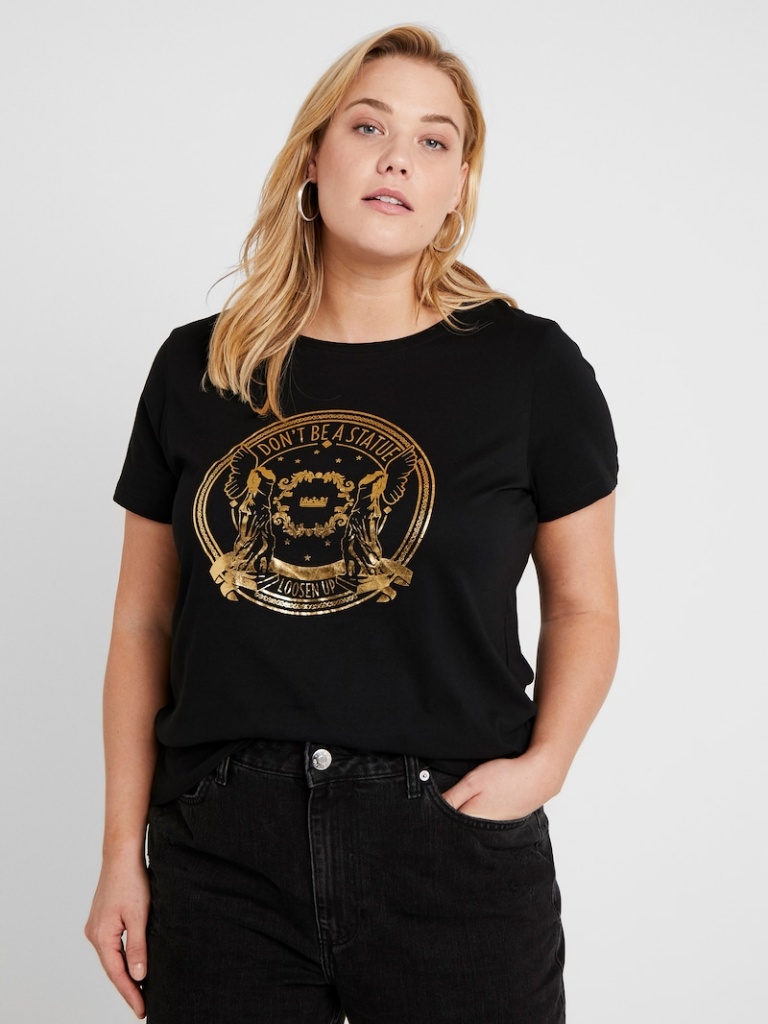
cotton relaxed short sleeve hip length Untucked crew t-shirt